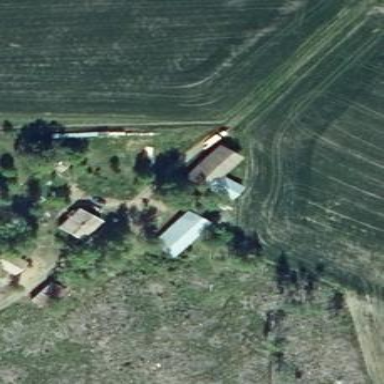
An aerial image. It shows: Farmyard in rural farm setting.